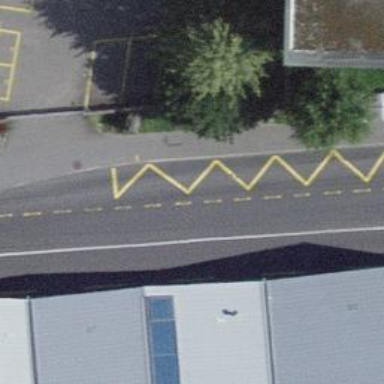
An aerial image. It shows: Trolleybus stop position for public transport.